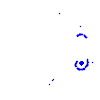
Particle: electron